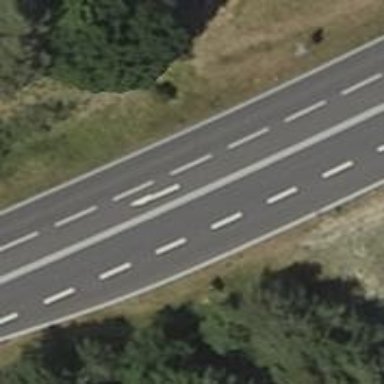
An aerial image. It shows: Asphalt road designated as trunk highway.